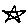
Label: star